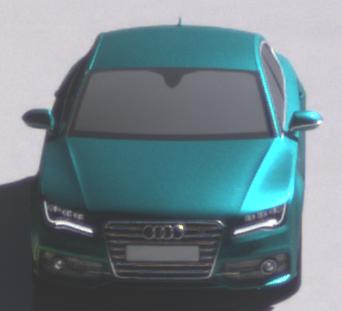
Make: Audi
Model: S7 Sportback cod
Detailed model: S7 (4G) Sportback
Model produced from: 2012/06
Model produced until: 2014/05
Doors: 5
Color: blue
Road condition: wet road
Daytime: morning or afternoon
Contrast: high contrast